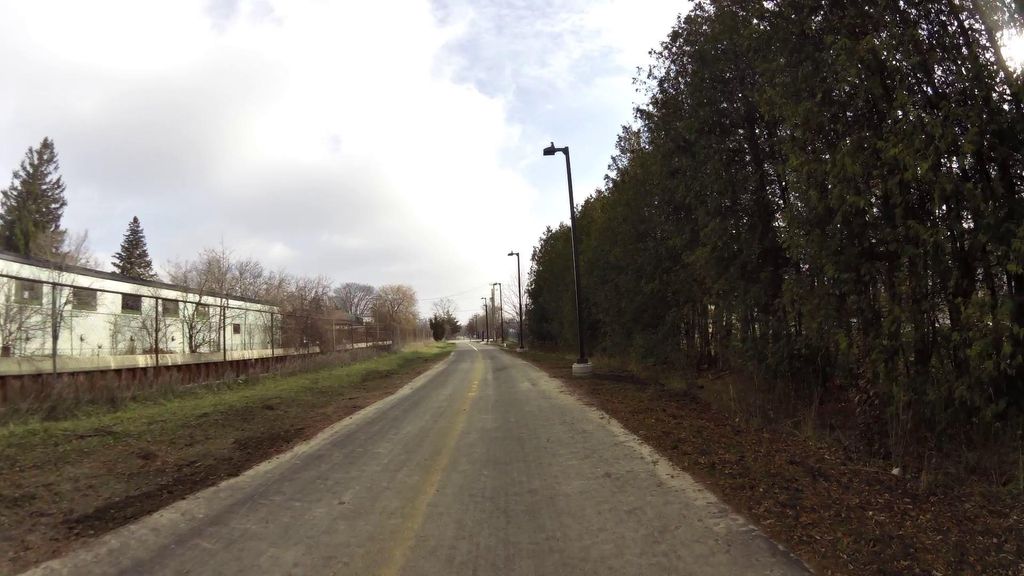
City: kitchener-waterloo